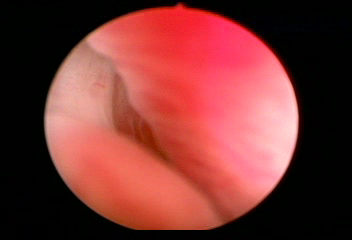
Modality: WLC
Class: Normal mucosa
Bladder cancer association: No